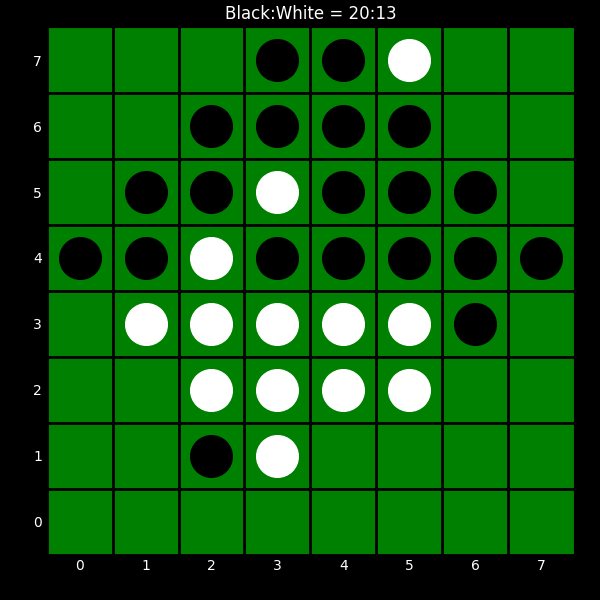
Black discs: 20
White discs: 13